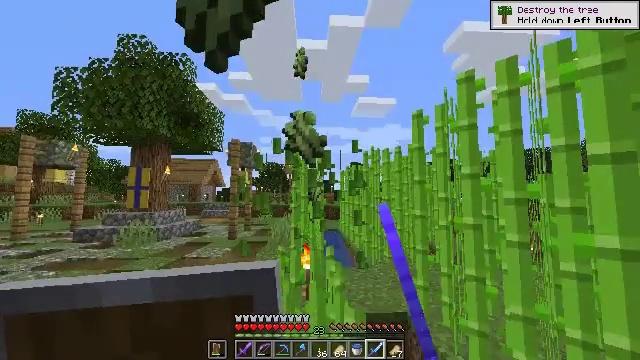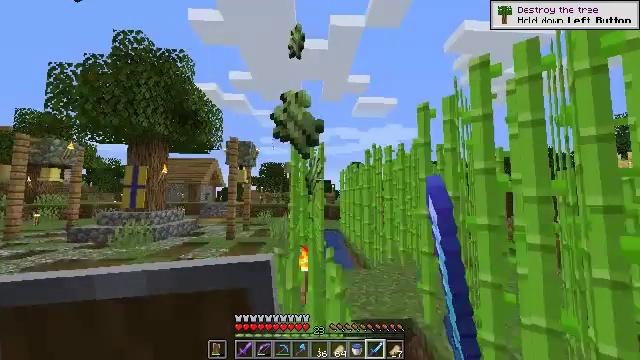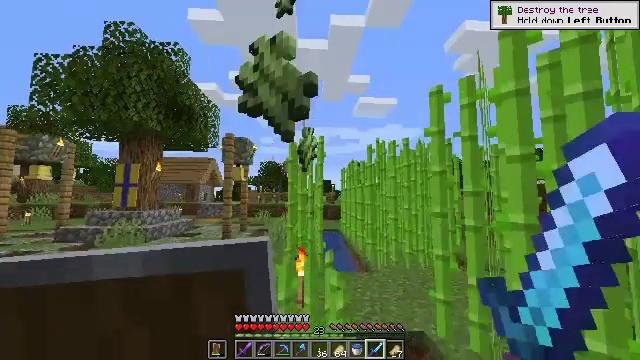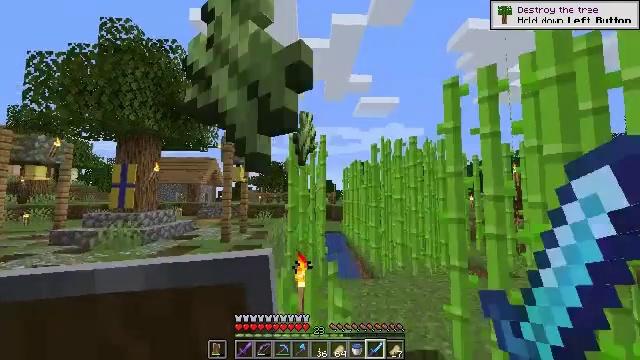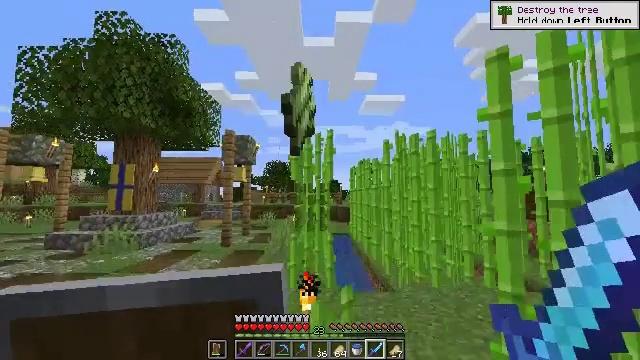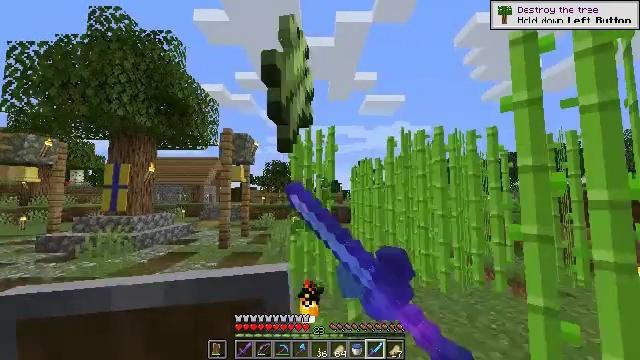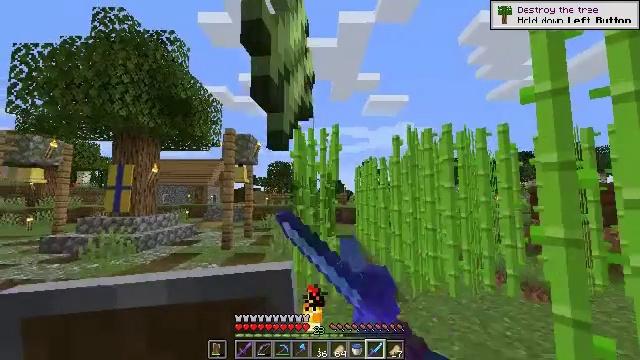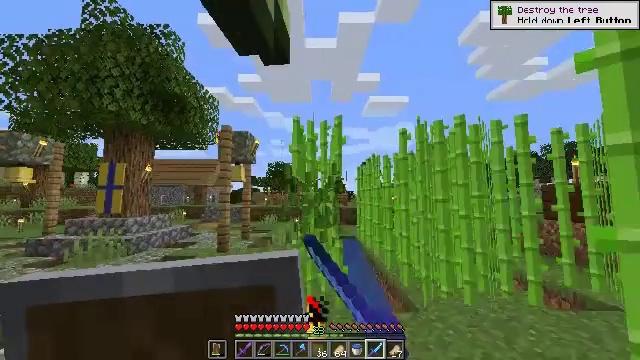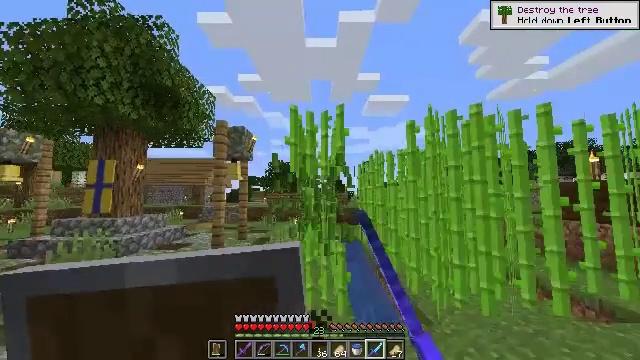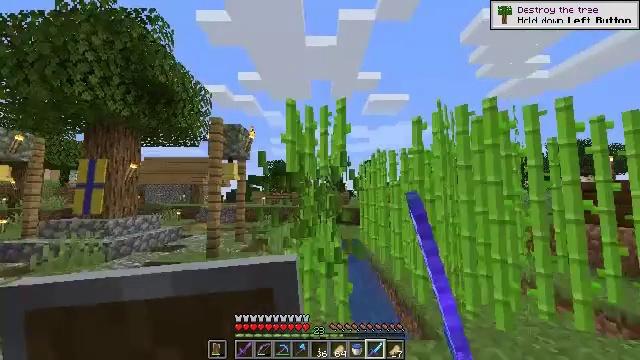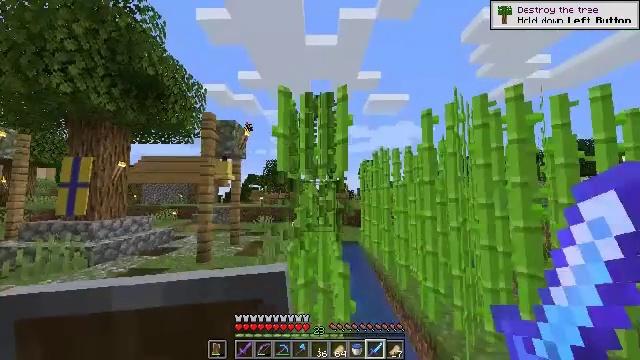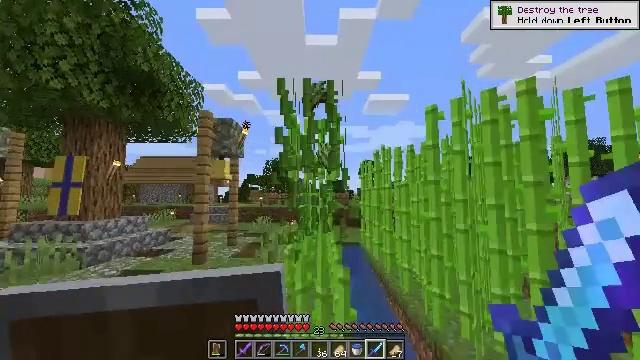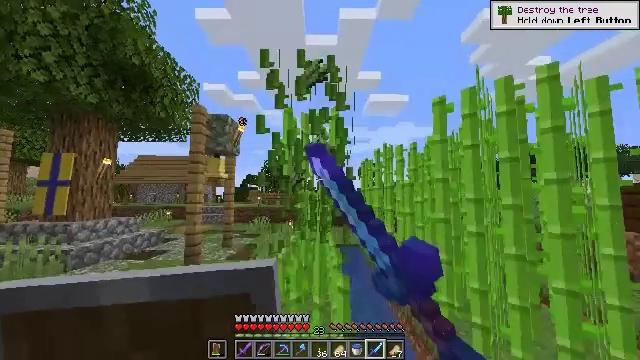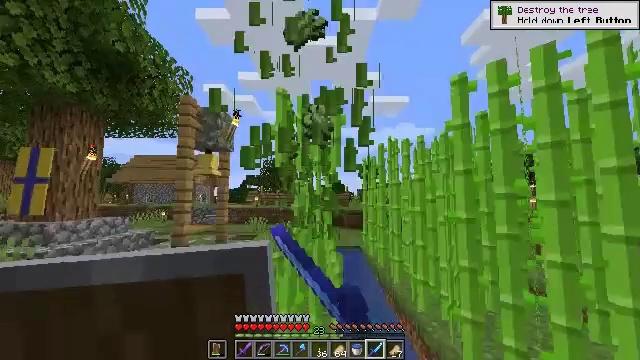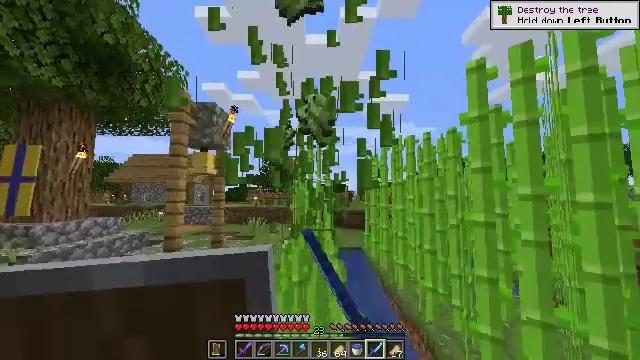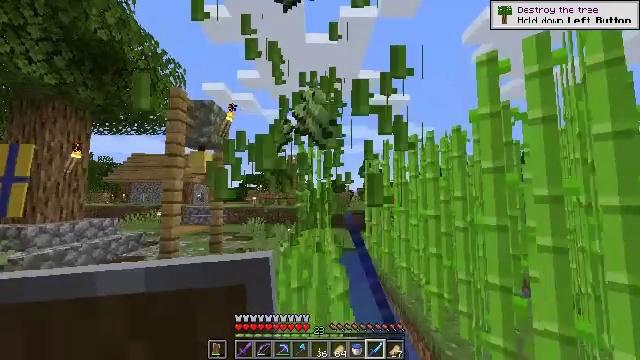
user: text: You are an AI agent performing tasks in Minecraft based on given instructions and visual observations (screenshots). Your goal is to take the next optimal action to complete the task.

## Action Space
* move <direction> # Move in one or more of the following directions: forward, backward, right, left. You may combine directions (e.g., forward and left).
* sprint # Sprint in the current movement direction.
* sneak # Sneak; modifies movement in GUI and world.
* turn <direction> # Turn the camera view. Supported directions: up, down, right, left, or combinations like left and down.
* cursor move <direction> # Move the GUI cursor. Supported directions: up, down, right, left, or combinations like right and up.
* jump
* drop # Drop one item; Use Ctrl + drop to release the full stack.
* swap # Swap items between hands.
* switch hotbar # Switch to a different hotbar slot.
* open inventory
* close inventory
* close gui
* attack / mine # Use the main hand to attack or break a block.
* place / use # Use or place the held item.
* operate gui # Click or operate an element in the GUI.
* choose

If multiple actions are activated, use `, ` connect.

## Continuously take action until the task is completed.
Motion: motion action
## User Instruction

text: Break the sugar cane.
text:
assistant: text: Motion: move forward, attack / mine
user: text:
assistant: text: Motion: move forward, attack / mine
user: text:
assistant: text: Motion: move forward, sprint, attack / mine
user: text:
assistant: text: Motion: move forward, sprint, turn left, attack / mine
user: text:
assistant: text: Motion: move forward, attack / mine
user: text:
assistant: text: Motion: move forward, attack / mine
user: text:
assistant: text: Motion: move forward, attack / mine
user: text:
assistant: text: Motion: move forward, attack / mine
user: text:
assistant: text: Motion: move forward, attack / mine
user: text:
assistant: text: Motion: move forward, attack / mine
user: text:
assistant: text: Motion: move forward, attack / mine
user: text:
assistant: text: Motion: move forward, attack / mine
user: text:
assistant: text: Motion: move forward, attack / mine
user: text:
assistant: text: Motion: move forward, attack / mine
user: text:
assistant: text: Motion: move forward, attack / mine
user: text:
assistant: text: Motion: move forward, attack / mine
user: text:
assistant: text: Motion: move forward, attack / mine
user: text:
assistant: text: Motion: move forward, attack / mine
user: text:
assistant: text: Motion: move forward, attack / mine
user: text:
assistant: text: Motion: move forward, attack / mine
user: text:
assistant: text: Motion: move forward, attack / mine
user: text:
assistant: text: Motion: move forward, attack / mine
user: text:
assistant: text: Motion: move forward, attack / mine
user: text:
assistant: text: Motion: move forward, attack / mine
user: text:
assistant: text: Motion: move forward, attack / mine
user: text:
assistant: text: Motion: move forward, attack / mine
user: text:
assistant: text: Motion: move forward
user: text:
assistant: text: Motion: move forward
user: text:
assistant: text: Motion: move forward and move left
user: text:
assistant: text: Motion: move forward and move left